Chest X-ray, PA view. Patient: 38 years old, sex M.
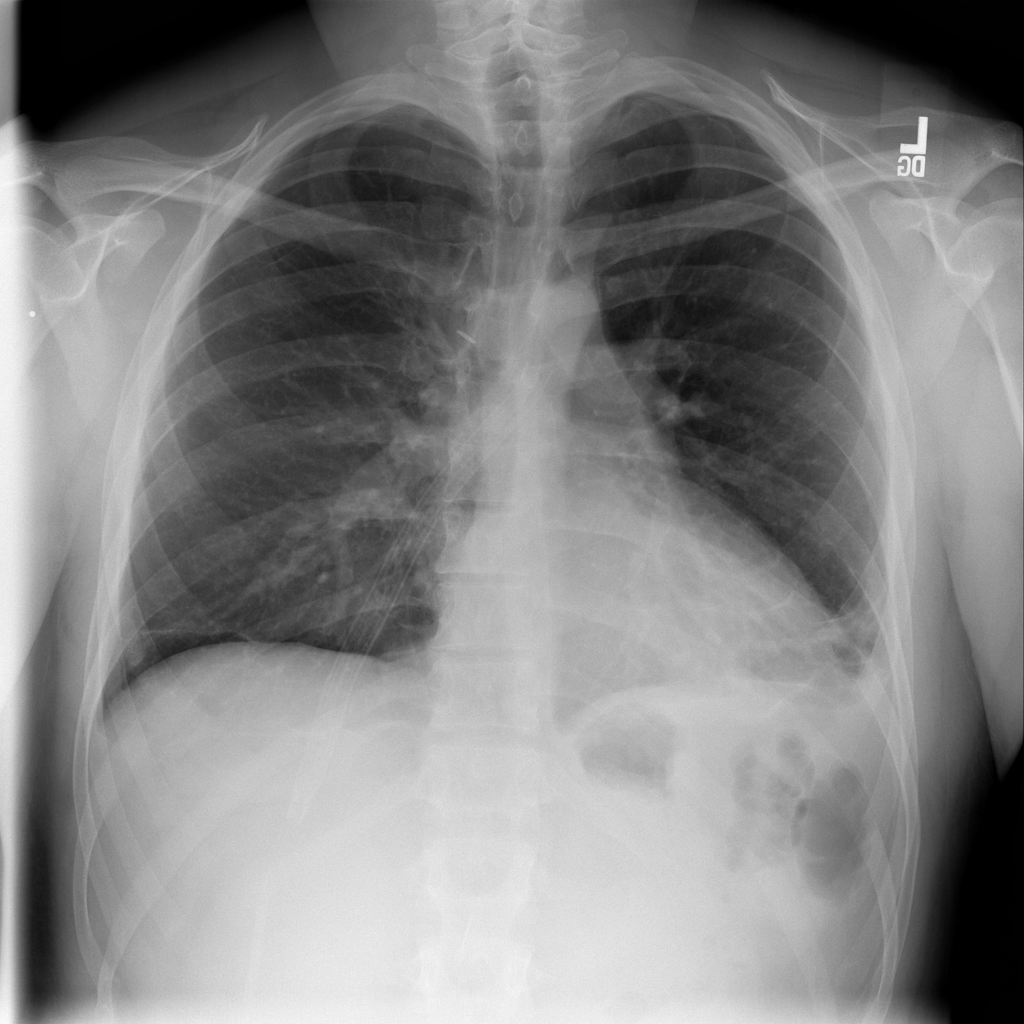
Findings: Atelectasis, Effusion, Pneumothorax